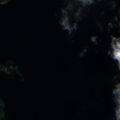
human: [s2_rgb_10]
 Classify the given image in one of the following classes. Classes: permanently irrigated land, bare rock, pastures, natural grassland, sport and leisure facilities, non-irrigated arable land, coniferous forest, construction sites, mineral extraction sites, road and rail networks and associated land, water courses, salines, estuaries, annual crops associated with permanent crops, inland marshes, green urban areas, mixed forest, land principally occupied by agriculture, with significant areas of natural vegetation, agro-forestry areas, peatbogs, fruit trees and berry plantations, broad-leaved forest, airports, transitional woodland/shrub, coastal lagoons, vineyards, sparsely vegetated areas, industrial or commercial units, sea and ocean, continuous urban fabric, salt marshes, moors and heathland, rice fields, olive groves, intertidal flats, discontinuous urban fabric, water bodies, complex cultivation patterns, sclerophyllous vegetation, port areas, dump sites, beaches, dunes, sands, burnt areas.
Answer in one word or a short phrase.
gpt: mixed forest, water bodies